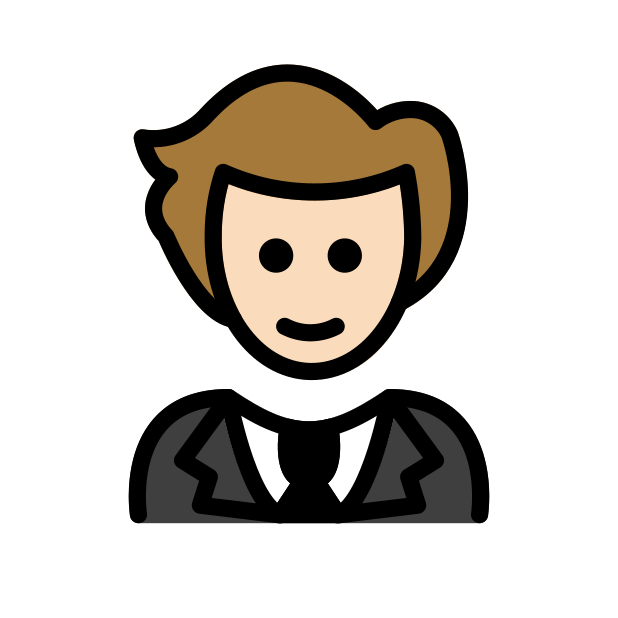
person in tuxedo: light skin tone